Question: I have of button & check box like on my pages (the of the first two arguments in this examole it's 'login' & 'basics' is for each button(
'''
<button class="square_button button_background" type="button"
onclick="run_through_ajax('login','basics','false')"> run </button>
<input name="restore" title="restore before ant run" type="checkbox">
'''
Can I somehow
- 'onclick="run_through_ajax('login','basics','false')"'- 'onclick="run_through_ajax('login','basics','true')"'-
I can use jQuery, doesn't have to be pure javascript solution.
Every 'run' button runs javascript with different parameters. The checkbox is there to distinguish if one extra action needs to be performed before the 'run'.

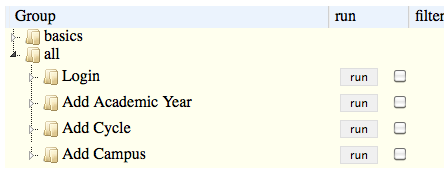
Answer: How 'bout this?
:
'''
<input type="hidden" value="login|basic"></input>
<button class="square_button button_background" type="button"> run </button>
<input name="restore" title="restore before ant run" type="checkbox">
<input type="hidden" value="test|advanced"></input>
<button class="square_button button_background" type="button"> run </button>
<input name="restore" title="restore before ant run" type="checkbox">
<input type="hidden" value="login|basic"></input>
<button class="square_button button_background" type="button"> run </button>
<input name="restore" title="restore before ant run" type="checkbox">
'''
:
'''
function run_through_ajax(p1, p2, p3)
{
console.log('p1: '+p1+', p2: '+p2+', p3: '+p3);
}
$(document).ready(function(){
$('button[type=button]').click(function(e){
var params = $(this).prev('input[type=hidden]').val();
run_through_ajax(params.split('|')[0], params.split('|')[1], false);
});
});
$('input[type=checkbox]').click(function(e){
$(this).prev('button').unbind('click');
$(this).prev('button').click(function(){
var params = $(this).prev('input[type=hidden]').val();
run_through_ajax(params.split('|')[0], params.split('|')[1], e.currentTarget.checked);
});
});
'''
<URL>
The only dependency here is that the button that you want to toggle the parameter for is the previous button element in the page.